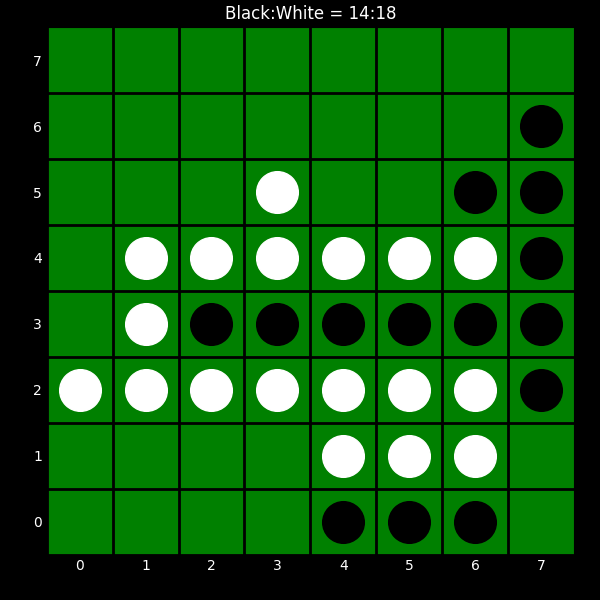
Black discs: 14
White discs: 18